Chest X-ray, AP view. Patient: 54 years old, sex M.
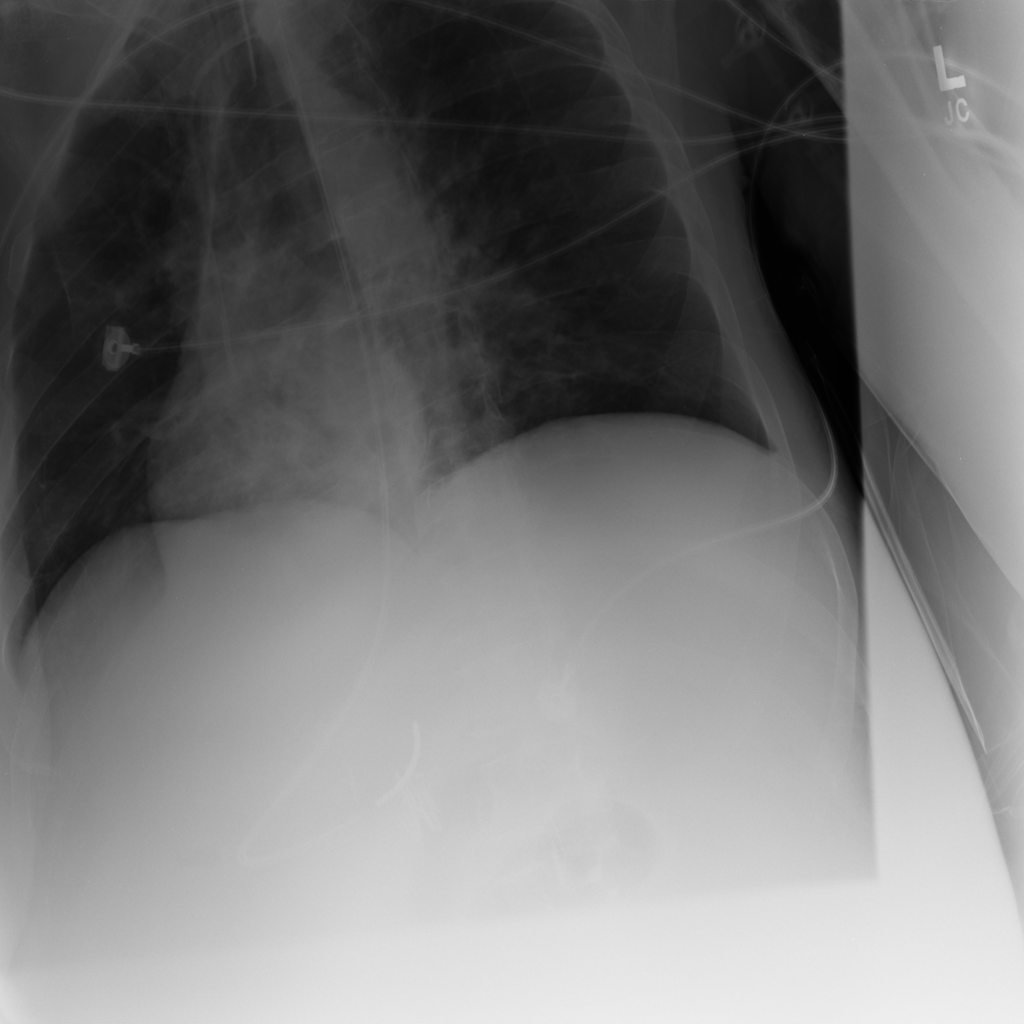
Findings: No Finding